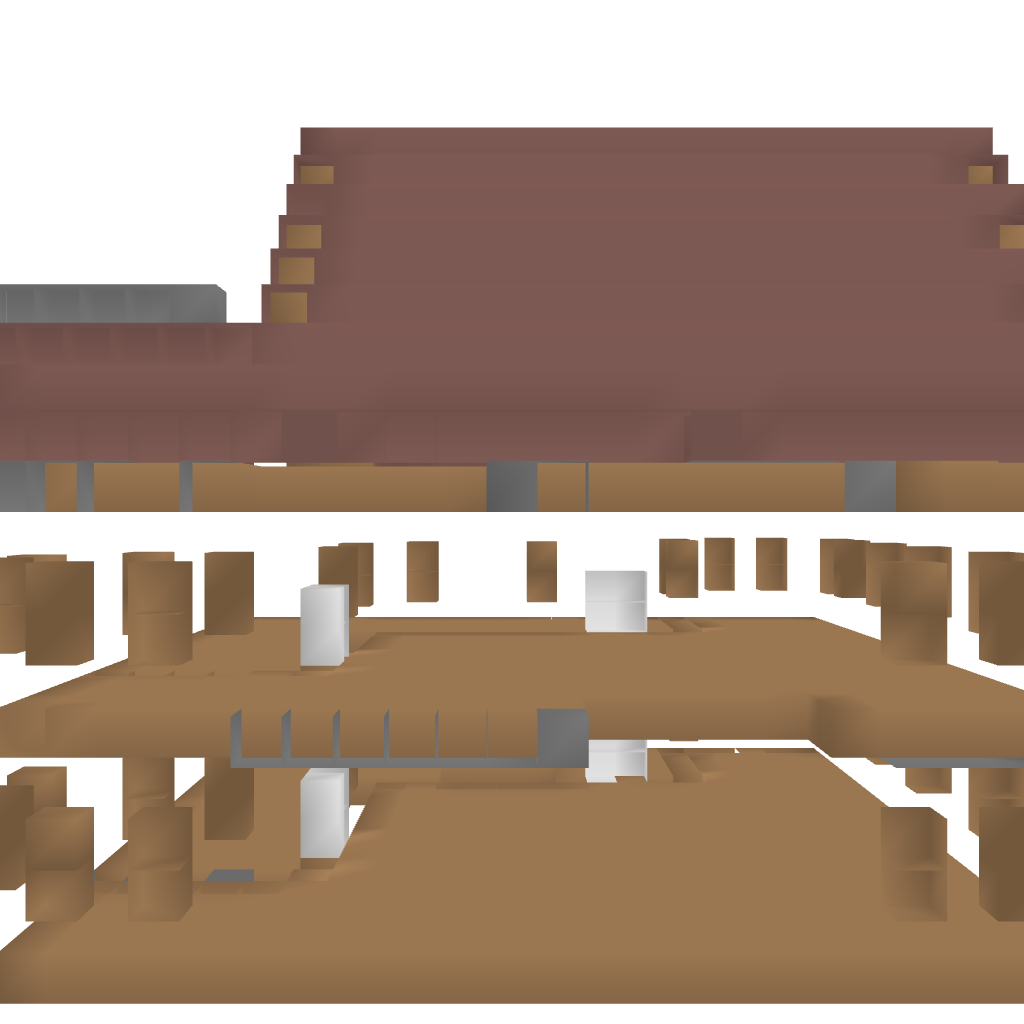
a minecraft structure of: Coloniel house on pillars bad low quality